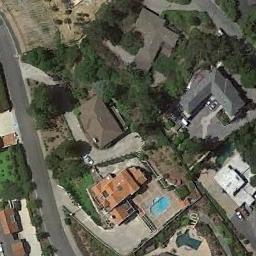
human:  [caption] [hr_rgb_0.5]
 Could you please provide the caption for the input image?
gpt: The medium residential area has some trees and houses of different sizes and colors and one of the houses has a swimming pool .

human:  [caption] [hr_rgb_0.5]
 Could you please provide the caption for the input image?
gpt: There are many big trees in the medium-sized residential area .

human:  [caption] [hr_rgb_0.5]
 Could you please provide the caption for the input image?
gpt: There are many buildings of different shapes and sizes in medium residential area .

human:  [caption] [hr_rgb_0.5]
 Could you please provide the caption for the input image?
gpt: The medium residential is next to the road and some trees .

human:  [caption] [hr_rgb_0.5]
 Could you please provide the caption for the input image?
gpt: There are some buildings and green trees on the medium residential area .